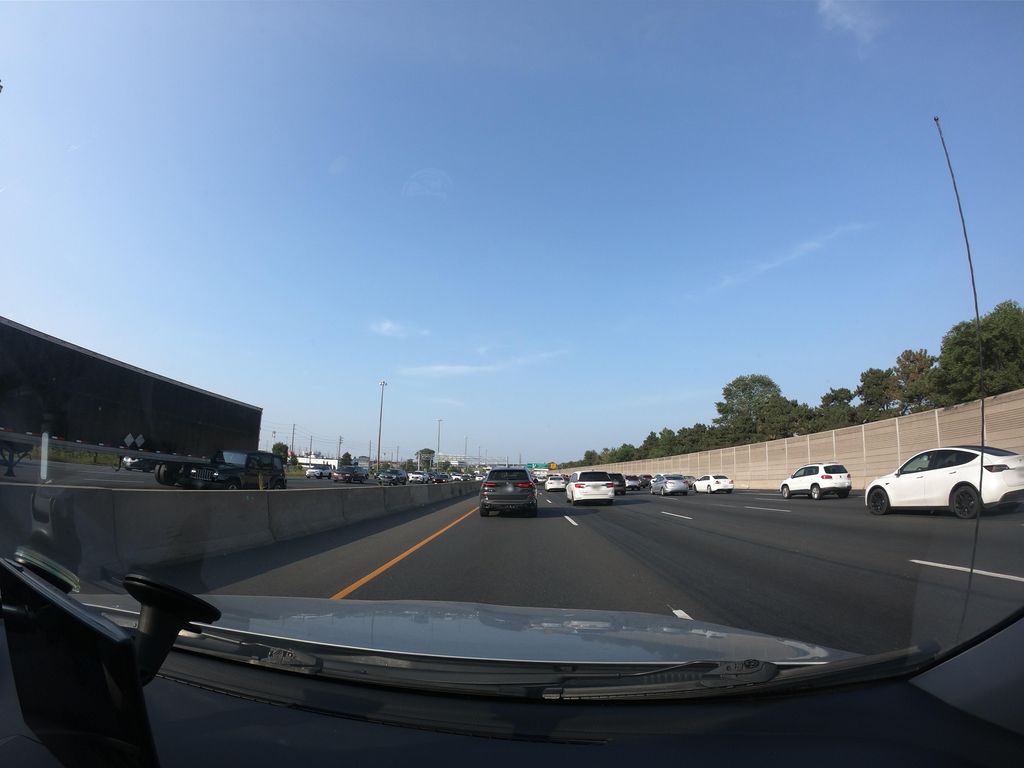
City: toronto